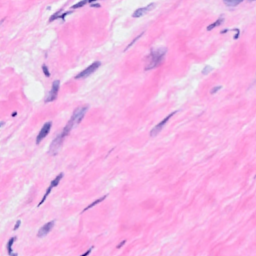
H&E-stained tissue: Breast